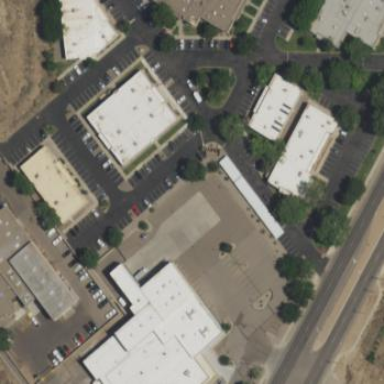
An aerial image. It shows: Commercial area.